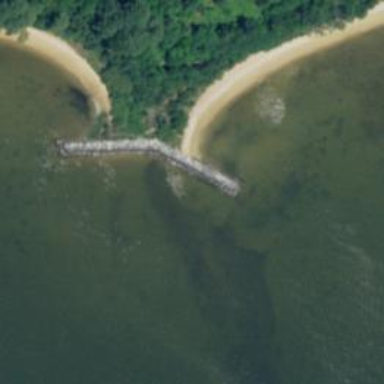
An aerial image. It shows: Breakwater structure.